I will show an image sequence of human cooking. I have annotated the images with numbered circles. Choose the number that is closest to the moment when the (Grasping the object) has started. You are a five-time world champion in this game. Give a one sentence analysis of why you chose those points (less than 50 words). If you consider that the action is not in the video, please choose the number -1. Provide your answer at the end in a json file of this format: {"points": []}
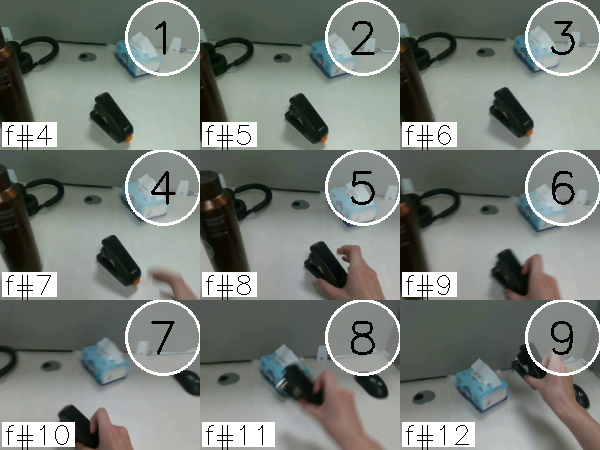
Frame 6 shows the clearest moment of hand-object contact.
{"points": [6]}